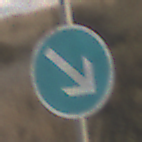
Verkehrszeichen: VorgeschriebeneVorbeifahrtRechts
Umgebung: Outdoor, RoadRail
Tageszeit: SunriseSunset
Wetter: PartlyCloudy
Licht: Natural
Jahreszeit: NotSpecified
Kontrast: LowContrast